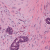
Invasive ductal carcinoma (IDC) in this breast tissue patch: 1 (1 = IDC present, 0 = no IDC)